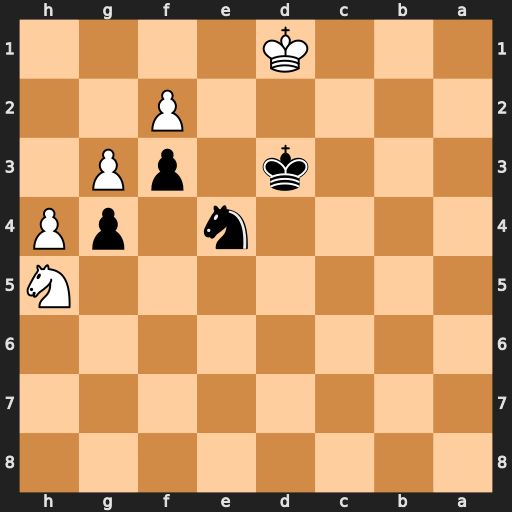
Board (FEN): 8/8/8/7N/4n1pP/3k1pP1/5P2/3K4
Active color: b
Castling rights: -
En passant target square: -
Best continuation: Nxf2+ Ke1 Ne4 Nf4+ Ke3 Nd5+ Kd4 Ne7 Nxg3 h5 Nxh5